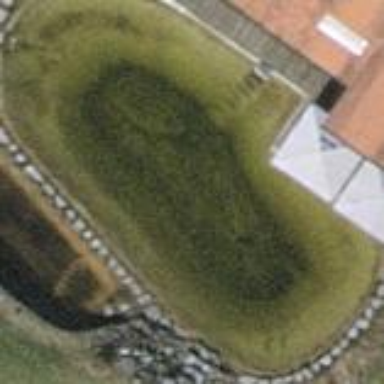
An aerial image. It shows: Pond with natural water.